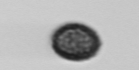
Label: Pseudochattonella_farcimen